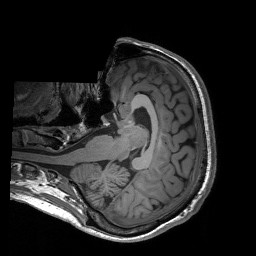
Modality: T1w
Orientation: axial